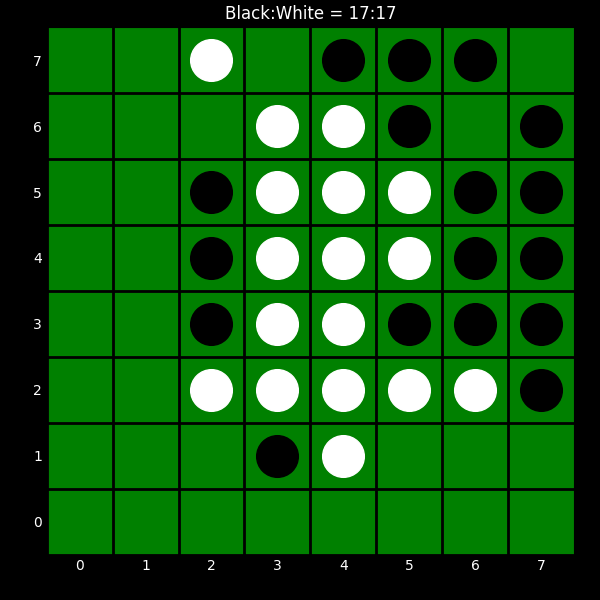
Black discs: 17
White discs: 17